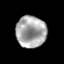
Tissue: prostate
Cell type: T cells
Senescence score: 0.321
Nuclear area (px): 935
Mean DAPI intensity: 166.472